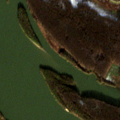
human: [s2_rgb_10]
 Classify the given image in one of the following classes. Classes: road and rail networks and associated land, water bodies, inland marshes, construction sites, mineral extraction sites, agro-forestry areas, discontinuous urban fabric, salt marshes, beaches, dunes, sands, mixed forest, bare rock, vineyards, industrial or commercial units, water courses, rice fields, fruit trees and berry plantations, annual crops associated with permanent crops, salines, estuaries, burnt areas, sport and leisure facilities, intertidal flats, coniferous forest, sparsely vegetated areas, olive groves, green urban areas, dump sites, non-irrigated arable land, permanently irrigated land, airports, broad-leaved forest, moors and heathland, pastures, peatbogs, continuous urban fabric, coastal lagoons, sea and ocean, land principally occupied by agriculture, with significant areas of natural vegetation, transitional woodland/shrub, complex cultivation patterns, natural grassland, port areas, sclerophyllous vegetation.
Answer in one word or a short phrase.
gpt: broad-leaved forest, transitional woodland/shrub, water courses